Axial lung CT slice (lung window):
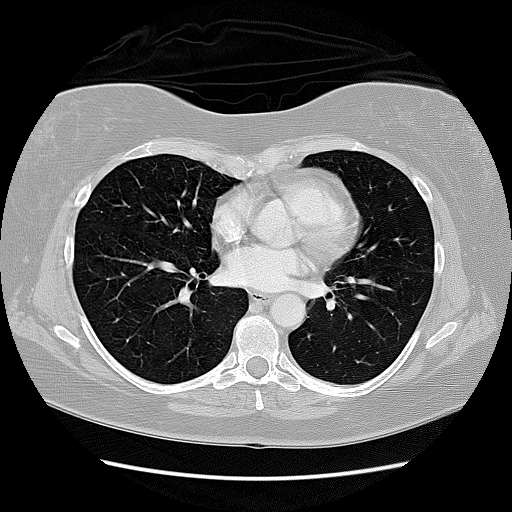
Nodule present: no